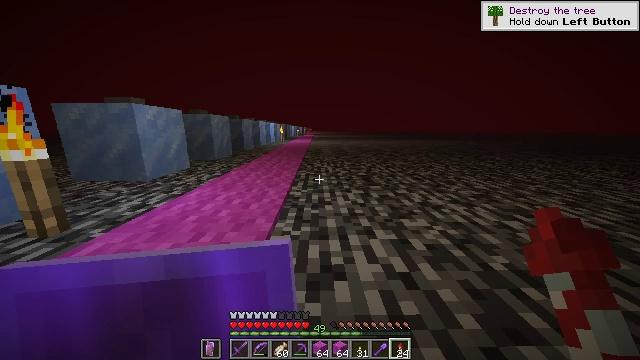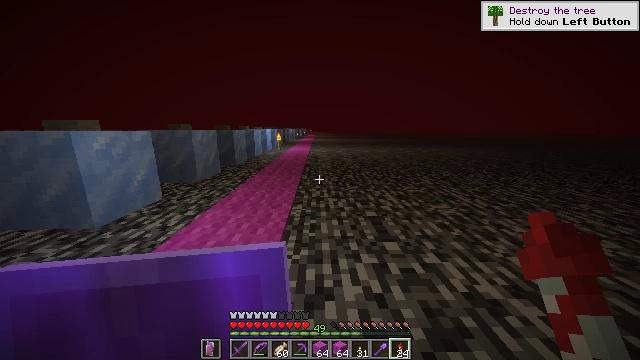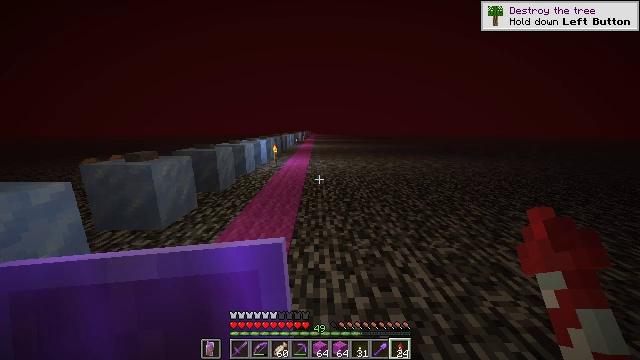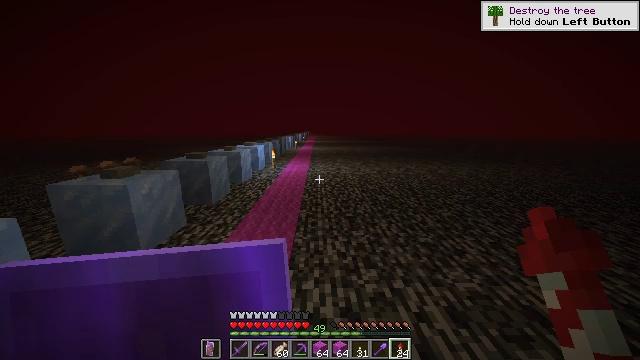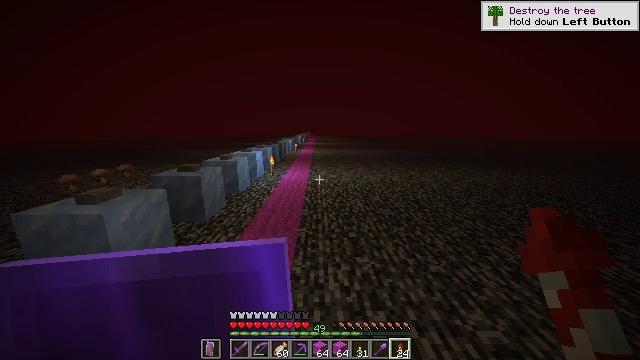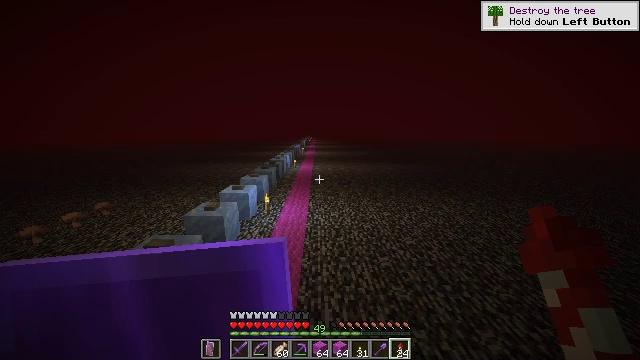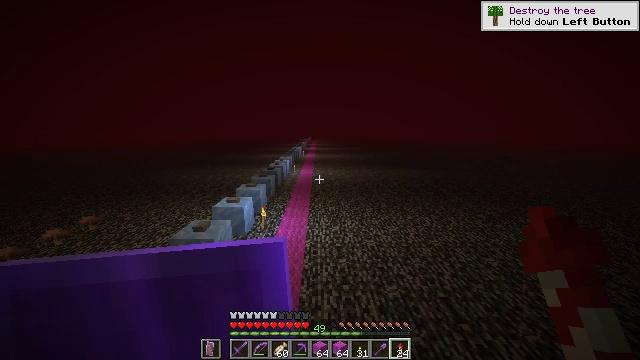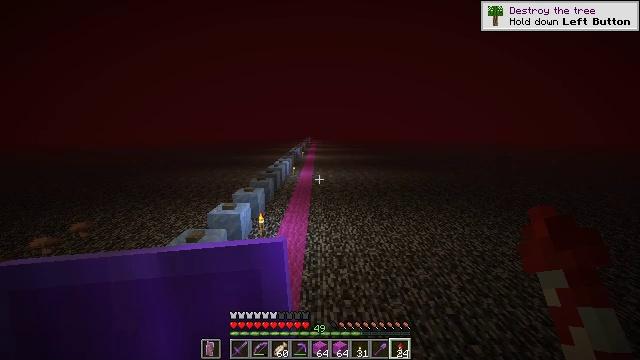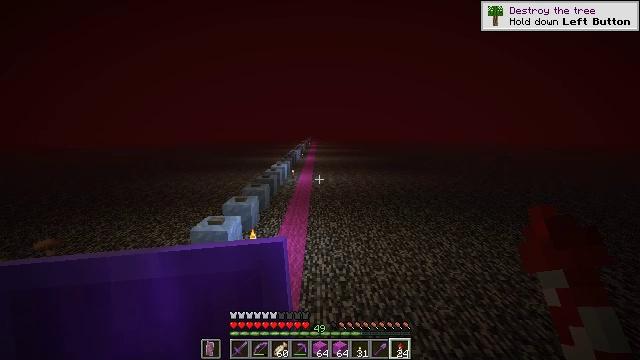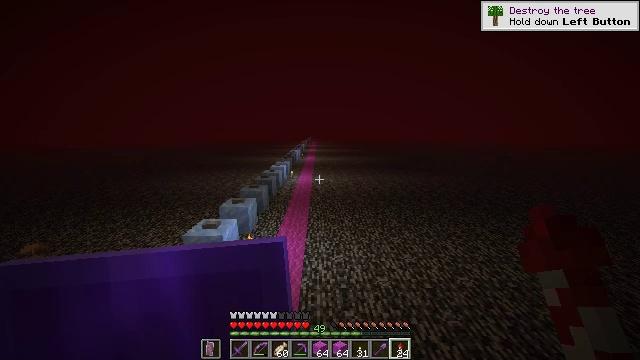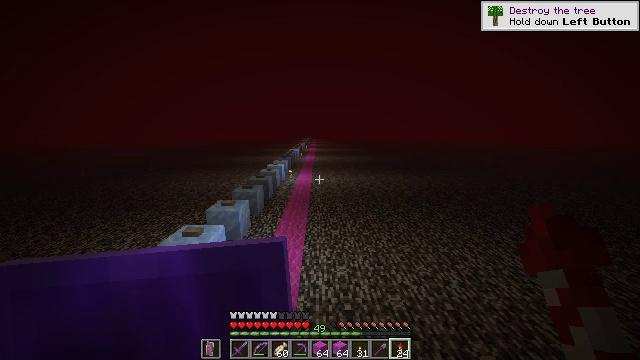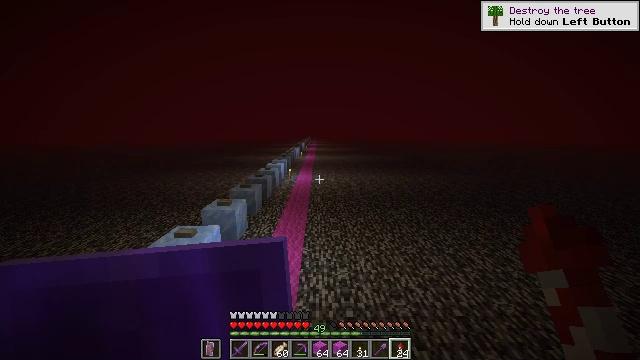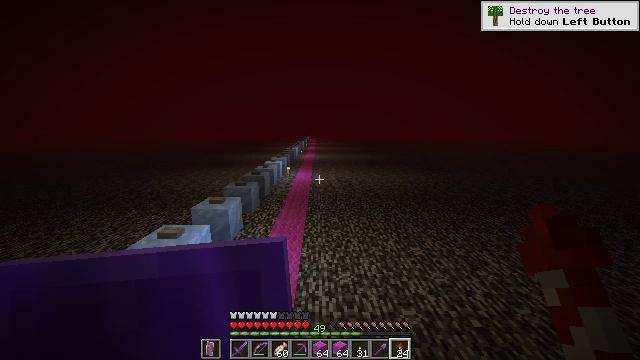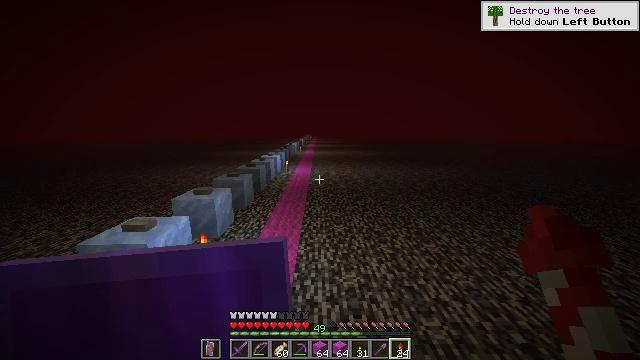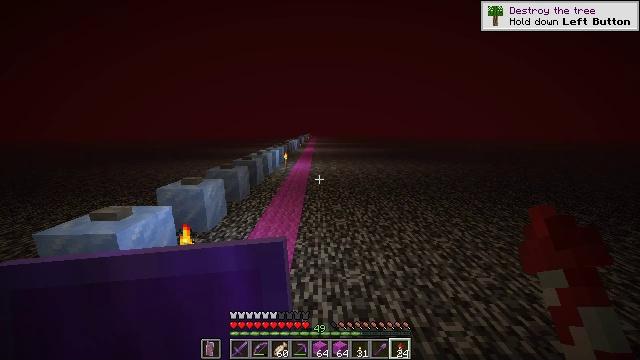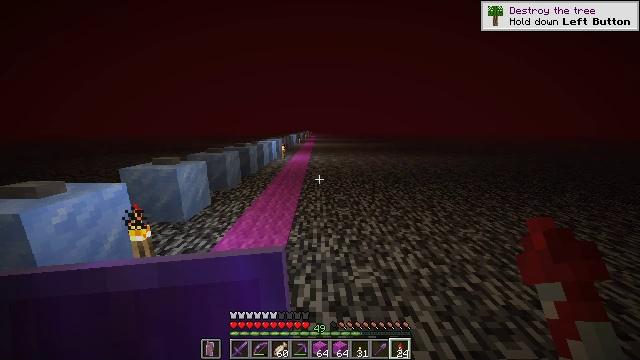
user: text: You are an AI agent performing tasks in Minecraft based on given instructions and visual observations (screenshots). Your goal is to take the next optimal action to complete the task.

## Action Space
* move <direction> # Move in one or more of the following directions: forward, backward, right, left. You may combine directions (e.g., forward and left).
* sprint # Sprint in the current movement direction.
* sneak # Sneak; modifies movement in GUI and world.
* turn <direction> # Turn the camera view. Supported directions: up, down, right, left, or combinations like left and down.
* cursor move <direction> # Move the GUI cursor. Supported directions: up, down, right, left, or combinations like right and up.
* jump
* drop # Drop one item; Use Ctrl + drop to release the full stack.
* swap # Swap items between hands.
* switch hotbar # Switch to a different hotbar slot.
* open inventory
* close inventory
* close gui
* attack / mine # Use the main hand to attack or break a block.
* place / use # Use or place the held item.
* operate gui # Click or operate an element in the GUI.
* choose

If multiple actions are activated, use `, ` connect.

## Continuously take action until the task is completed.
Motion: motion action
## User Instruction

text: Craft a magenta carpet for your home.
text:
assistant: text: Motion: move forward, sprint, jump
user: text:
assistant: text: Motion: move forward, sprint, jump
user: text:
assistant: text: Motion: move forward, sprint, jump
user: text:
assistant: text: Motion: move forward, sprint, jump
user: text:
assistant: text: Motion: move forward, sprint, jump
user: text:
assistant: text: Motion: move forward, sprint, jump
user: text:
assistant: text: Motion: move forward, sprint, jump
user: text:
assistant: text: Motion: move forward, sprint, jump
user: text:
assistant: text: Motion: move forward, sprint, jump
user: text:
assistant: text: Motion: move forward, sprint
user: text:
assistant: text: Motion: move forward, sprint
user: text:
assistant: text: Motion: move forward, sprint
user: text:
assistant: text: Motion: move forward, sprint
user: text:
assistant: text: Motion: move forward, sprint
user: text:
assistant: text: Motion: move forward, sprint
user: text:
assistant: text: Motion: move forward, sprint, jump
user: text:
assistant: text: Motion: move forward, sprint, jump
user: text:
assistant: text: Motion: move forward, sprint, jump
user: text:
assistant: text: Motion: move forward, sprint, jump
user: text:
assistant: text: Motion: move forward, sprint, jump
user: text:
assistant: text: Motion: move forward, sprint, jump
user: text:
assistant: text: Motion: move forward, sprint, jump
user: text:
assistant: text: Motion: move forward, sprint, jump
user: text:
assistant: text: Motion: move forward, sprint, jump
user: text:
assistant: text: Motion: move forward, sprint, jump
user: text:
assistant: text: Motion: move forward, sprint, jump
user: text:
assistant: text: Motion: move forward, sprint
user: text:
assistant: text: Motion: move forward, sprint
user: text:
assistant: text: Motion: move forward, sprint
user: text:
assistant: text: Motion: move forward, sprint